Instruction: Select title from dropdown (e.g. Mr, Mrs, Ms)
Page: traveler
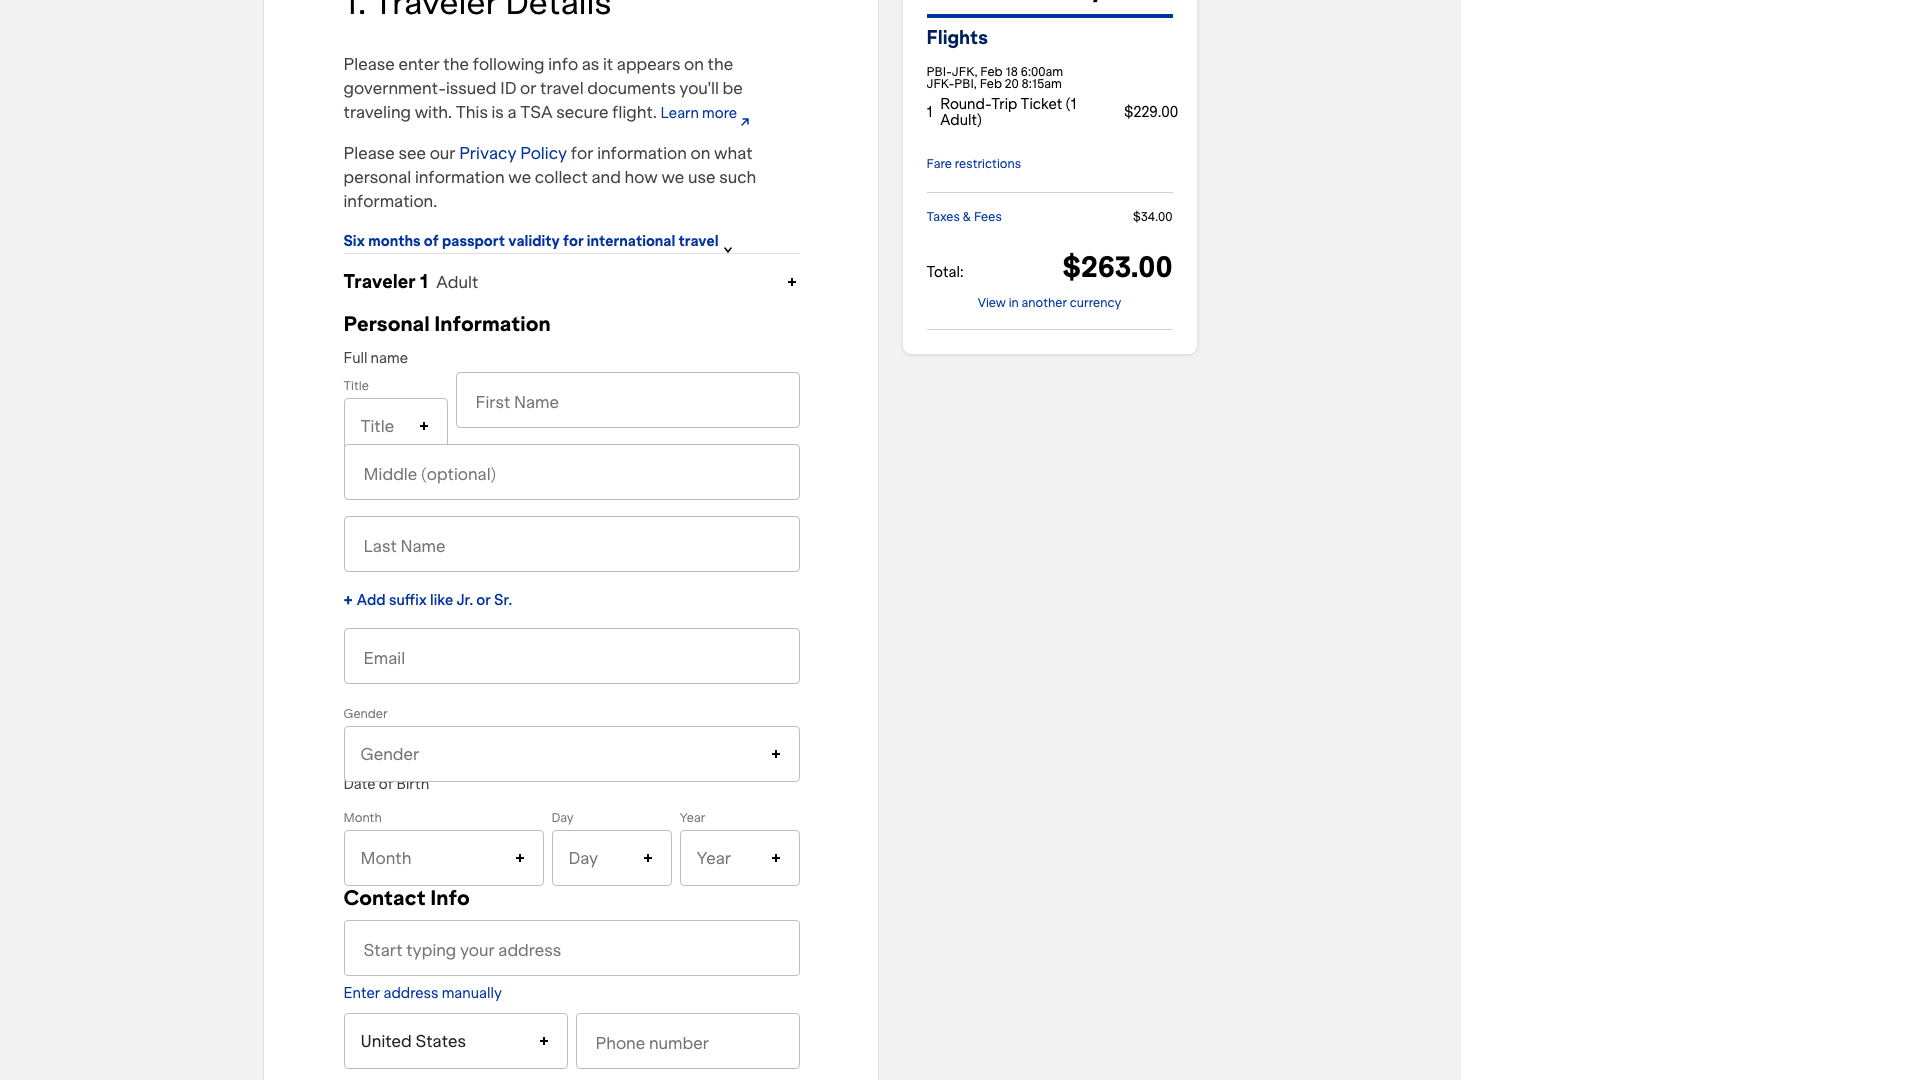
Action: click